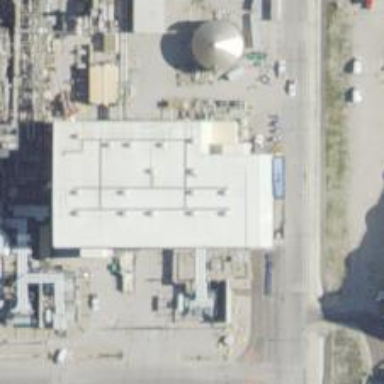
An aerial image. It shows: Steam turbine generator.